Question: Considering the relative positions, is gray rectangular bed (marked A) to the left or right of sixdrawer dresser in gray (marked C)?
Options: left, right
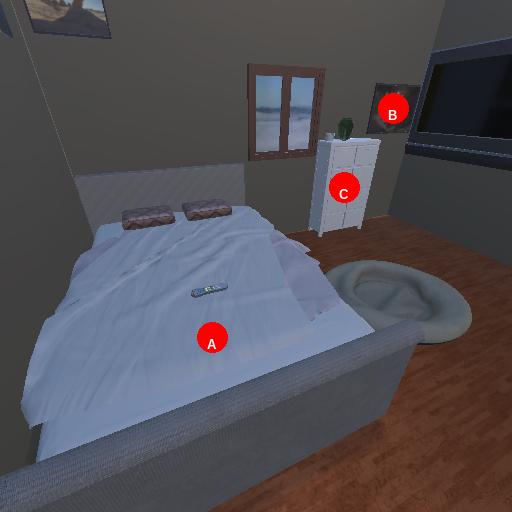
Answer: left